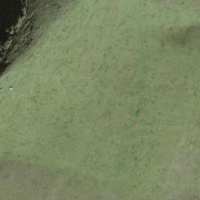
EUNIS habitat code: 23
Species observed at this site:
Arnica montana
Geum montanum